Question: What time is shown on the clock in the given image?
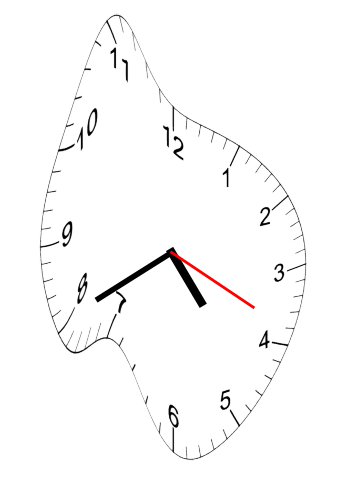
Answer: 04:40:19